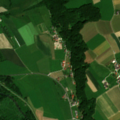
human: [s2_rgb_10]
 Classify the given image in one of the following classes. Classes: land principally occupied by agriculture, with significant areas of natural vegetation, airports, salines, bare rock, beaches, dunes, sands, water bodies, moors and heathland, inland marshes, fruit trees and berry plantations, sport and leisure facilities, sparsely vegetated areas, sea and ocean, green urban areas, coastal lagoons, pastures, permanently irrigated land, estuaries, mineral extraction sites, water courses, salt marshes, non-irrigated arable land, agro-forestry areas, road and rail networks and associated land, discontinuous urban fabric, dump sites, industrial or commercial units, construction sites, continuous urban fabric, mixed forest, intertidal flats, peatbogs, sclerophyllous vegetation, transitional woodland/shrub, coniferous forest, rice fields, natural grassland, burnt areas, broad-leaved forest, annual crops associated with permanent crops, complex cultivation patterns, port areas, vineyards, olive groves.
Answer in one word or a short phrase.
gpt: non-irrigated arable land, pastures, complex cultivation patterns, broad-leaved forest